Interaction volume radius: 5 \u00c5
Interaction volume height: 25 \u00c5
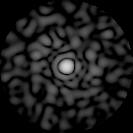
Disorder parameter: 0.8089